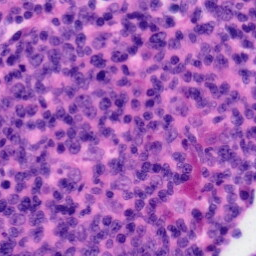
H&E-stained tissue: Tonsil